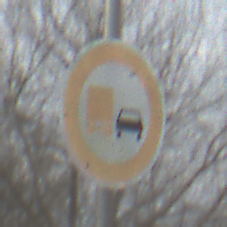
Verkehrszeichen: UeberholverbotKraftfahrzeuge
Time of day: MorningAfternoon
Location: Outdoor (Nature)
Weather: PartlyCloudy
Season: Autumn
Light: Natural